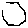
Label: hexagon